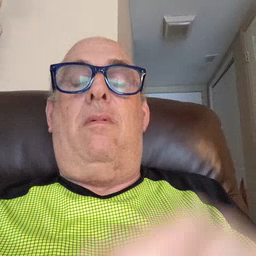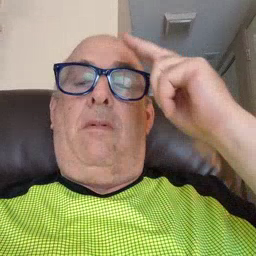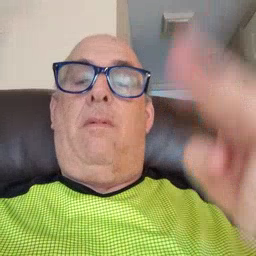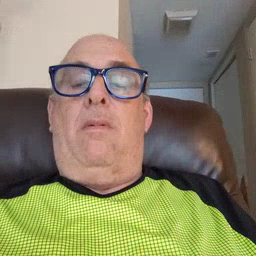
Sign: hello